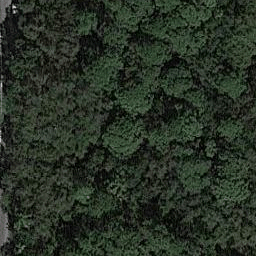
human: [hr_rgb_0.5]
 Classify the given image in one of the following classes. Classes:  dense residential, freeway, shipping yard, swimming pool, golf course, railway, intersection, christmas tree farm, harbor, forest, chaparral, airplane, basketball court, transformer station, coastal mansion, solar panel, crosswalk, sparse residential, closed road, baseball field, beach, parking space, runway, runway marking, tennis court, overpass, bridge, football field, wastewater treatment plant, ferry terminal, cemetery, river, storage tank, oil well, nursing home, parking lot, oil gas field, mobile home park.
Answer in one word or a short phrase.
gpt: forest